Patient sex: M
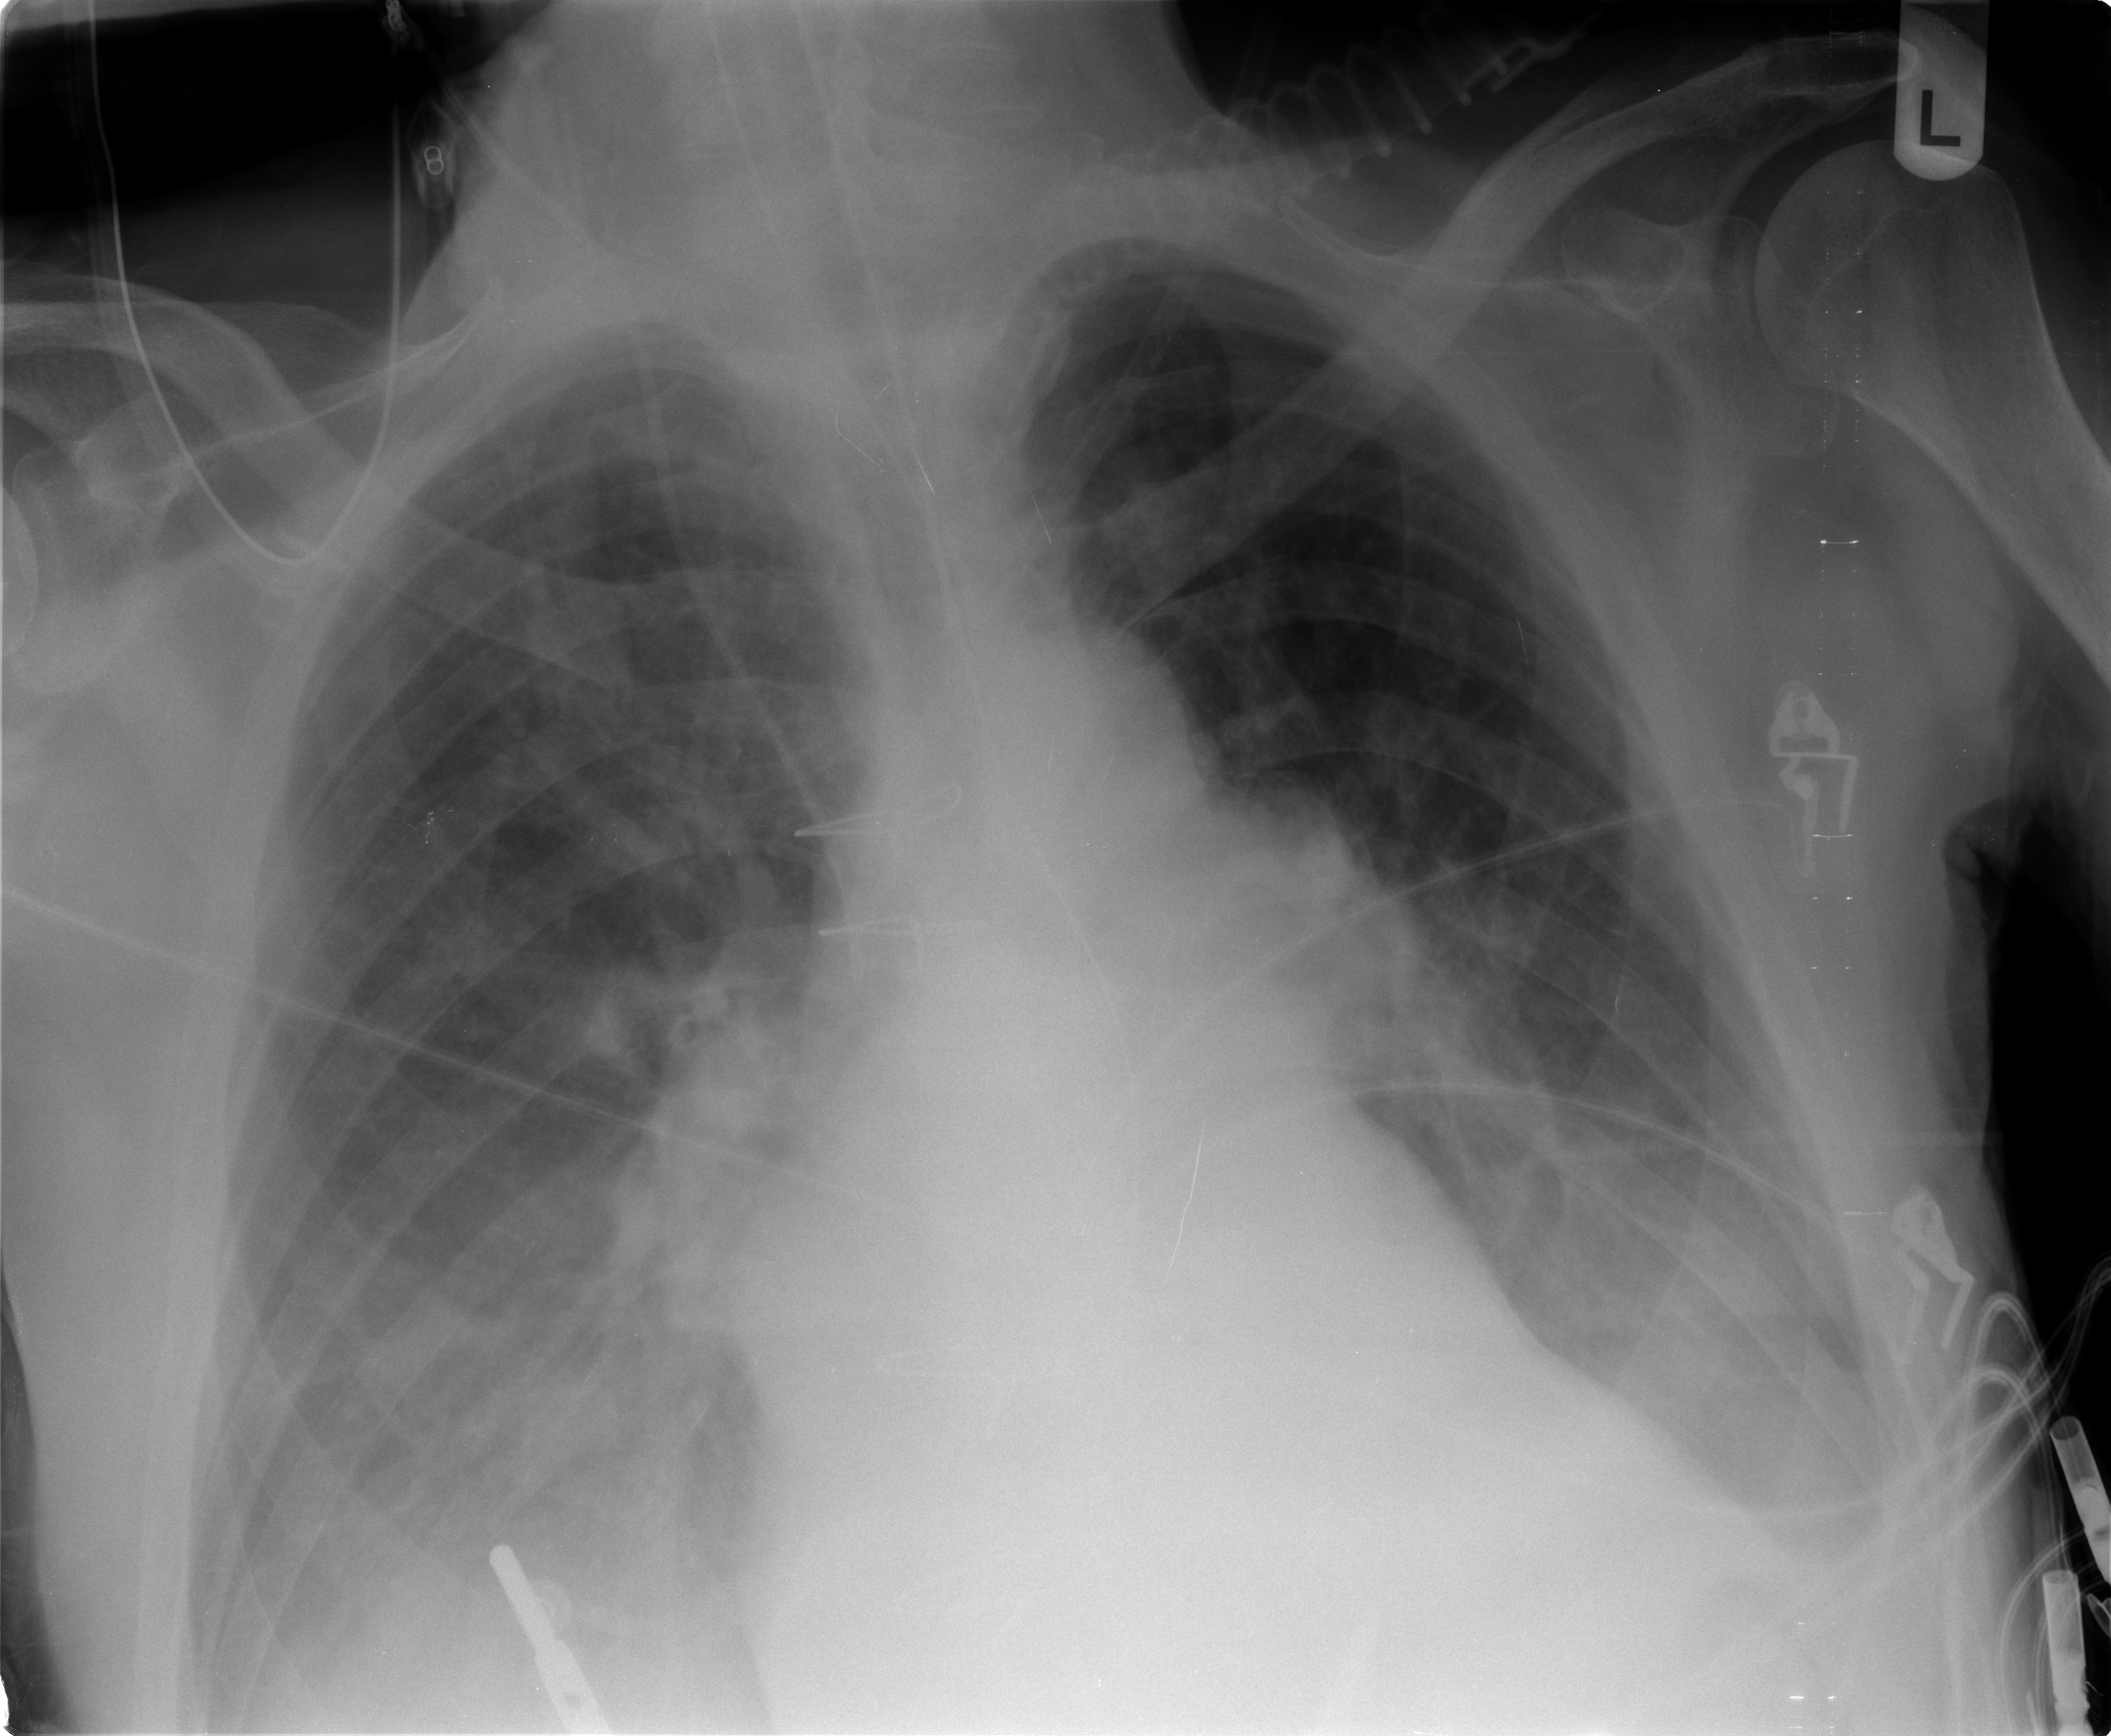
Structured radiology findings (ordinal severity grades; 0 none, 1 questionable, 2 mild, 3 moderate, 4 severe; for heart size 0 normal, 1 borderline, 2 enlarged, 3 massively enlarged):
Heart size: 2
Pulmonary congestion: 2
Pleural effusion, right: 2
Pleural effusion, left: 2
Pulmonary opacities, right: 0
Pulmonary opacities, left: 0
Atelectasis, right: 2
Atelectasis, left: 2